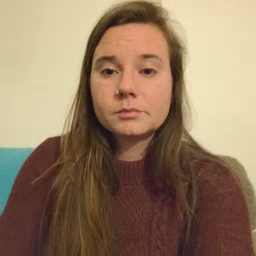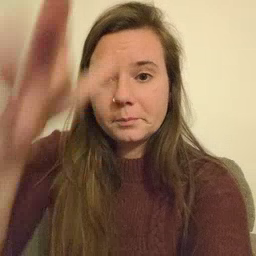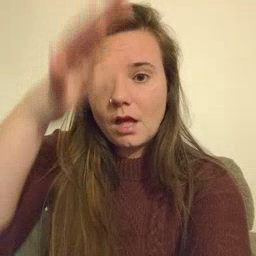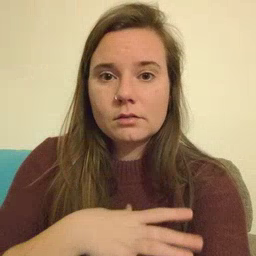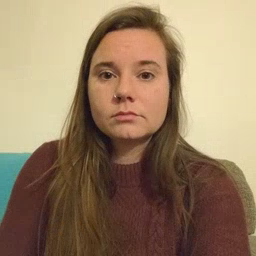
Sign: man